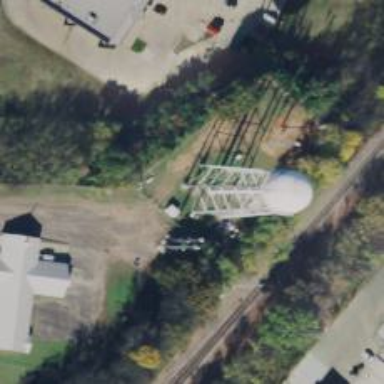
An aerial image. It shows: Water tower that is man-made.